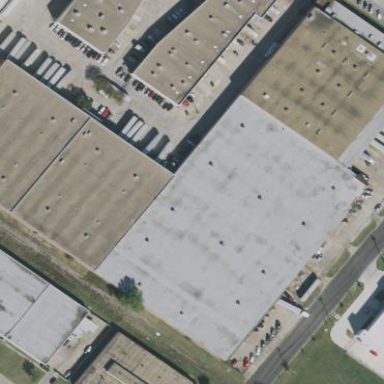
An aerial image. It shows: Warehouse building.